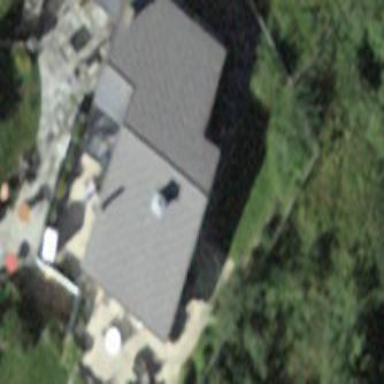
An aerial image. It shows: Building with tile roof.